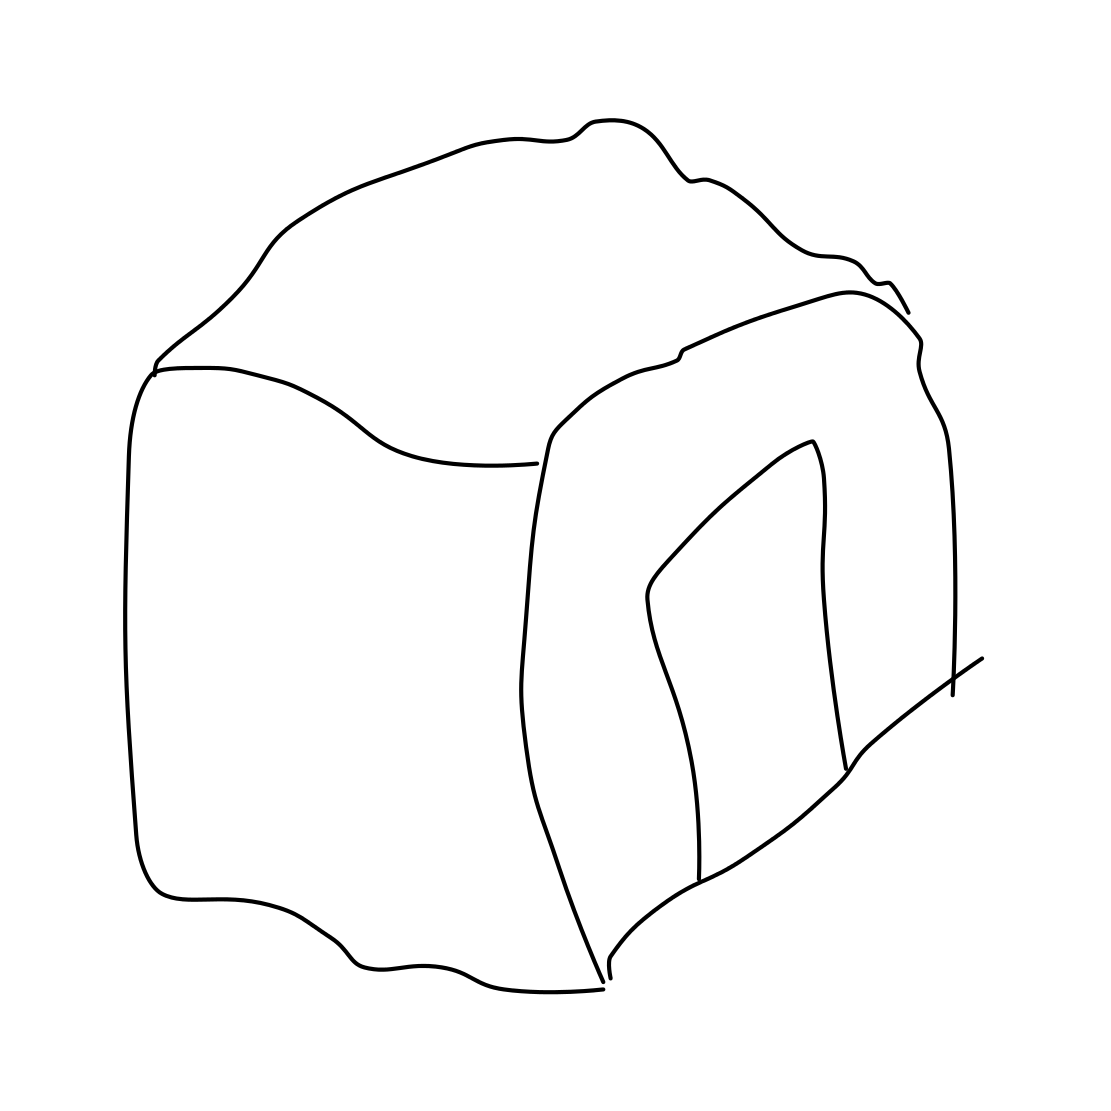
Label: tent